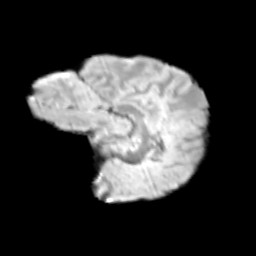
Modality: T2w
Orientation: sagittal
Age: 10
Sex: male
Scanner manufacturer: siemens
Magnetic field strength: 3 T
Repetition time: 3.8 s
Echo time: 0.07 s